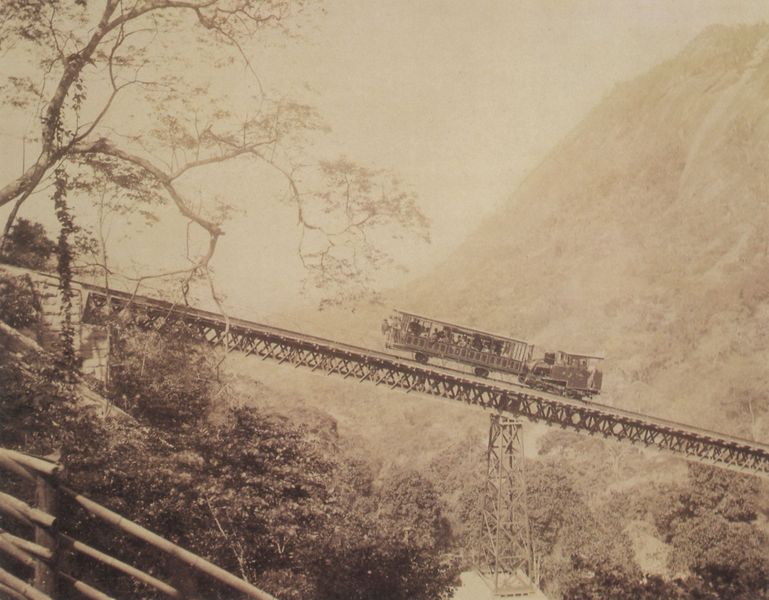
Titel: Zahnradbahn auf den Gipfel des Corcovado in Rio
Künstler: Marc Ferrez
Standort: Rio de Janeiro
Institution: Sammlung Gilberto Ferrez
Schlagwörter: baum, berg, blätter, dunkel, himmel, laub, weiß, wolken, bäume, landschaft, äste, braun, grau, hell, hintergrund, holz, licht, pfeiler, schwarz, strasse, rot, wolke, zaun, beige, stein, horizont, hügel, natur, zweige, brücke, büsche, gebüsch, sträucher, personen, pflanzen, tal, wald, räder, sommer, ansicht, abhang, berge, gebirge, hang, zug, mauer, dunst, nebel, massiv, steil, sepia, spur, nebelig, böschung, metall, geländer, umriss, unscharf, foto, fotografie, photographie, eisen, gestänge, stütze, alpen, schweiz, schwarzweiß, österreich, photo, rotbraun, bahn, eisenbahn, eisenbahnbrücke, konstruktion, lok, lokomotive, laubbäume, rötlich, wildnis, gleise, schiene, schienen, achsen, fotographie, stahl, schief, abwärts, schieben, neigung, bräunlich, holzgeländer, ungenau, photografie, brückenpfeiler, abschüssig, fundament, fortschritt, passagiere, waggon, gondel, wagon, bergauf, rotstichig, insassen, aufwärts, drücken, antrieb, bergbahn, lkw, berauf, eisenpfeiler, gebirgsbahn, ingenieursarbeit, landschaf, novum, talbahn, triebwagen, zahnradbahn, zahradbahn